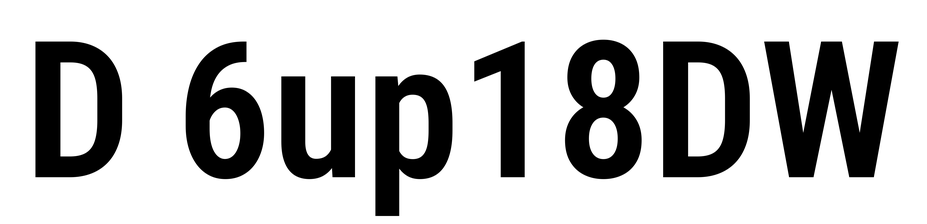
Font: Roboto_Condensed_SemiBold